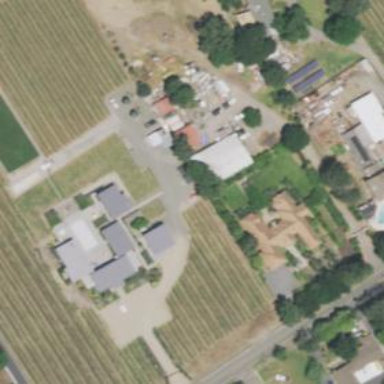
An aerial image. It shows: Vineyard growing grapes.